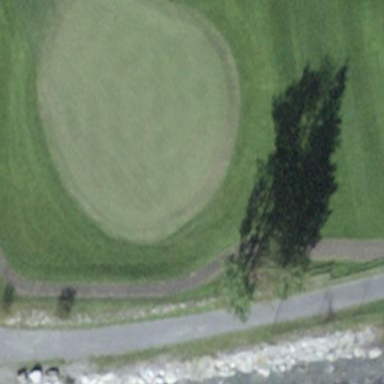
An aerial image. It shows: Picturesque green golfing area with grass land use.